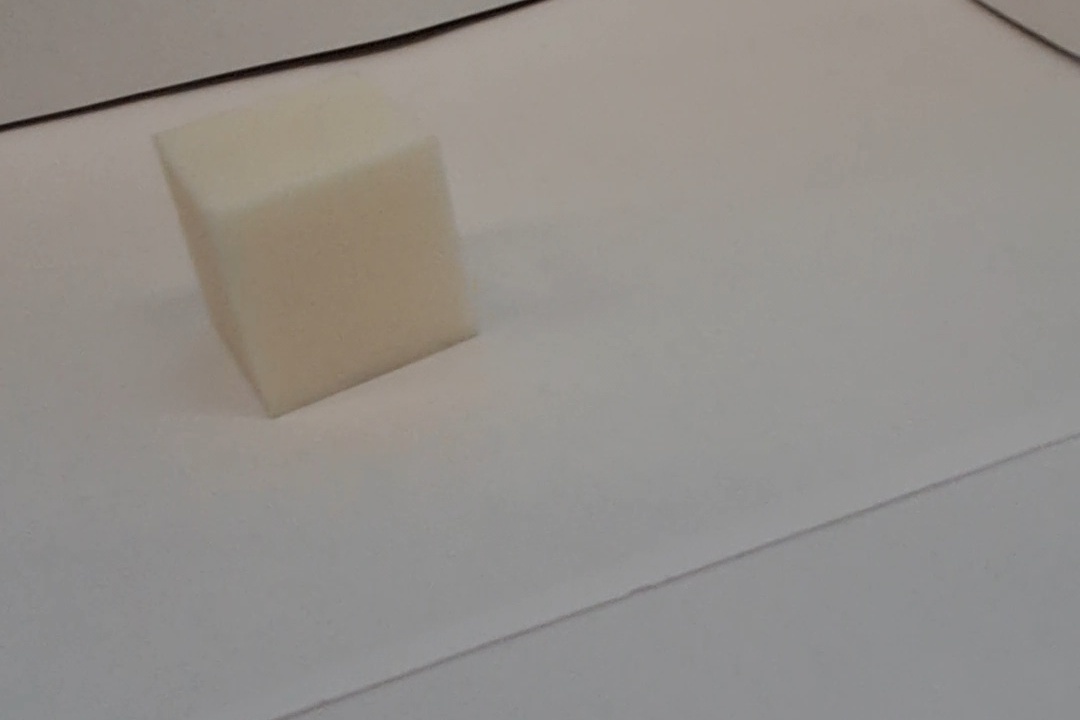
Label: Cuboid